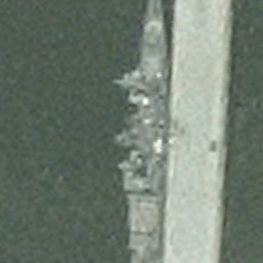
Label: Ticonderoga-class_cruiser